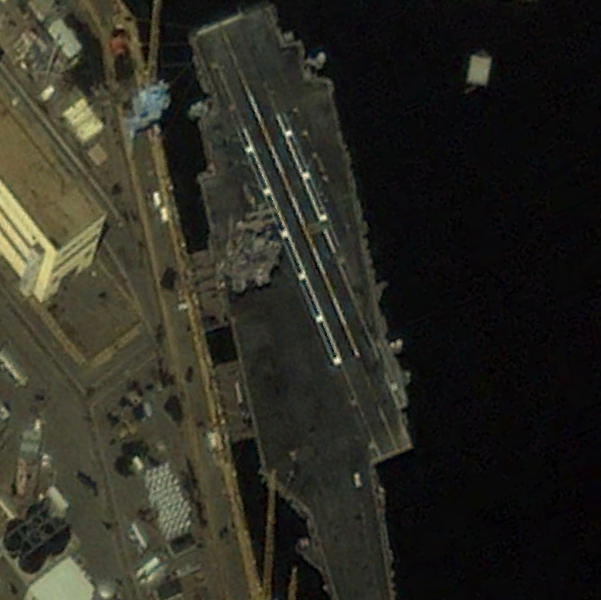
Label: aircraft_carrier